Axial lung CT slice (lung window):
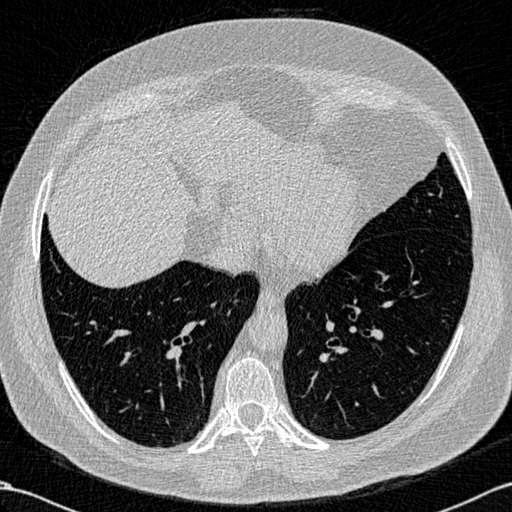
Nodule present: no